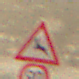
Verkehrszeichen: WildwechselRechts
Zusatzzeichen unten: Geschwindigkeit90
Umgebung: Roofed, Tunnel
Tageszeit: Midday
Wetter: NotSpecified
Licht: Natural
Jahreszeit: NotSpecified
Kontrast: MediumContrast